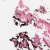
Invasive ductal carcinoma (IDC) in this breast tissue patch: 0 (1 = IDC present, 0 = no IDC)